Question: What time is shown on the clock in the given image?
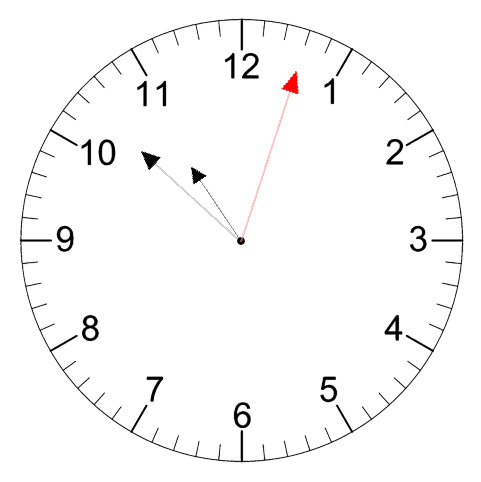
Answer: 10:52:03